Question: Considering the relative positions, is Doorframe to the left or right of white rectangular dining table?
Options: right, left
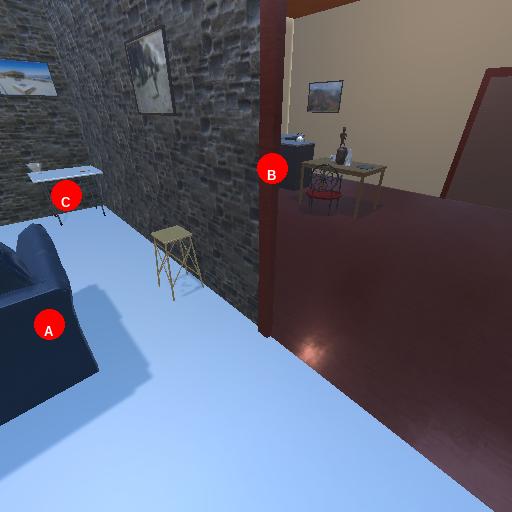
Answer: right